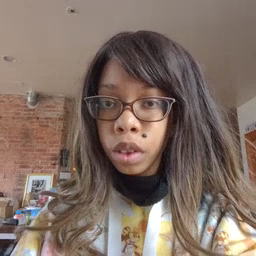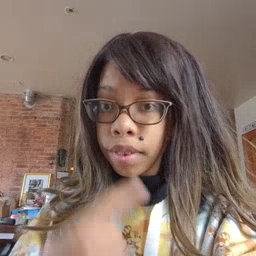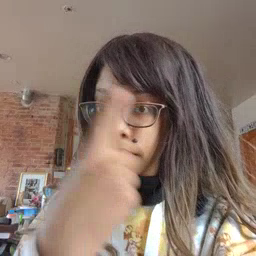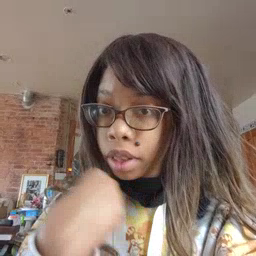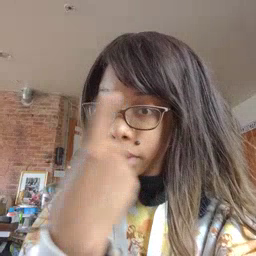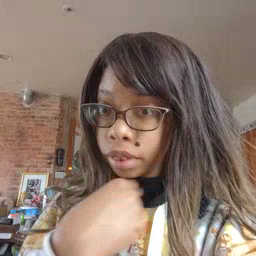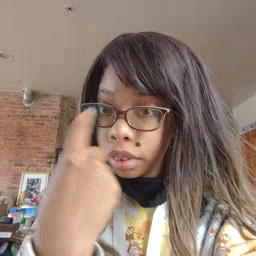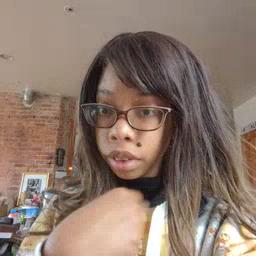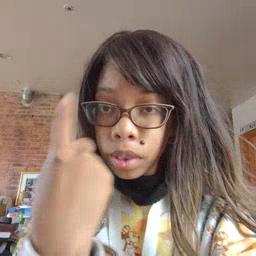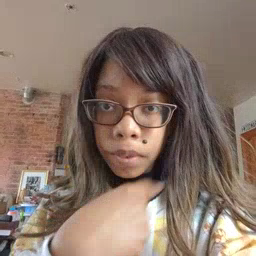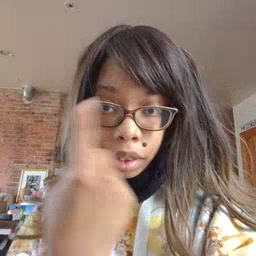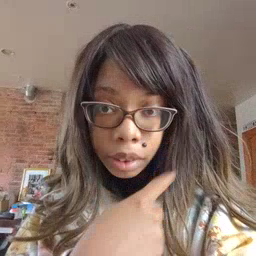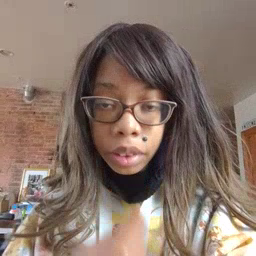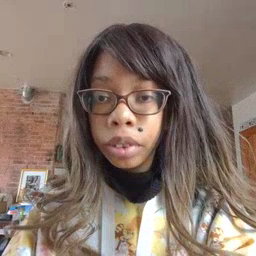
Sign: face